Question: I am new to Swing but kind of struggling to achieve what i am trying to do. I would like to build a screen that looks like this:

I am not sure which layout is best for this kind of screen. I tried using BorderLayout but it never comes out right. I got the buttons at the bottom right but the components in the middle prove to be quite challenging. I know how to add the components on to the panel but the area i am struggling is how to align them. Sometimes if i add a text field on a panel with a BORDERLAYOUT, it takes up the full space of the whole panel which i dont want.
I managed to get it to almost work using AbsoluteLayout but i suspect that is not the best option if i want the screen to be fluid.
'''
setBounds(100, 100, 775, 599);
getContentPane().setLayout(new BorderLayout());
contentPanel.setBackground(SystemColor.control);
contentPanel.setForeground(Color.RED);
contentPanel.setBorder(new EtchedBorder(EtchedBorder.LOWERED, null, null));
getContentPane().add(contentPanel, BorderLayout.CENTER);
contentPanel.setLayout(new BorderLayout(0, 0));
{
JPanel topHeadersPanel = new JPanel();
contentPanel.add(topHeadersPanel, BorderLayout.NORTH);
topHeadersPanel.setLayout(new BorderLayout(0, 0));
{
JLabel lblSetSourceRecord = new JLabel("Source customer record:");
lblSetSourceRecord.setFont(new Font("Tahoma", Font.BOLD, 12));
topHeadersPanel.add(lblSetSourceRecord, BorderLayout.WEST);
}
{
JLabel lblSetDestinationRecord = new JLabel("Destination customer record:");
lblSetDestinationRecord.setFont(new Font("Tahoma", Font.BOLD, 12));
topHeadersPanel.add(lblSetDestinationRecord, BorderLayout.EAST);
}
{
JLabel lblSetDestinationRecord = new JLabel("Source customer:");
lblSetDestinationRecord.setFont(new Font("Tahoma", Font.BOLD, 12));
topHeadersPanel.add(lblSetDestinationRecord, BorderLayout.SOUTH);
}
}
{
JPanel buttonPane = new JPanel();
buttonPane.setBorder(new EtchedBorder(EtchedBorder.LOWERED, null, null));
buttonPane.setLayout(new FlowLayout(FlowLayout.CENTER));
getContentPane().add(buttonPane, BorderLayout.SOUTH);
{
JPanel panel = new JPanel();
buttonPane.add(panel);
}
{
JButton okButton = new JButton("OK");
okButton.setActionCommand("OK");
buttonPane.add(okButton);
getRootPane().setDefaultButton(okButton);
}
{
JButton cancelButton = new JButton("Cancel");
cancelButton.setActionCommand("Cancel");
buttonPane.add(cancelButton);
}
'''
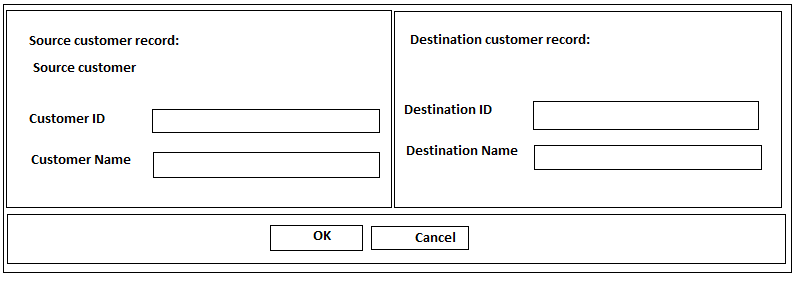
Answer: Try making the upper part within a 'GridLayout' with 1 row and 2 columns, add that in a 'BorderLayout' as CENTER and the Buttons as 'BorderLayout.BOTTOM'. Within the upper part, use two panels, one for left, one for right.
And here is some code to show this (I couldn't really copy/paste your example):
'''
public class MW extends JFrame {
public static void main(String[] args) {
java.awt.EventQueue.invokeLater(new Runnable() {
public void run() {
createAndShowUI();
}
});
}
private static void createAndShowUI() {
MW x = new MW();
JPanel mainPanel = new JPanel();
mainPanel.setLayout(new GridLayout(1, 2));
JPanel leftPanel = new JPanel();
JLabel srcLabel = new JLabel("Source record:");
leftPanel.add(srcLabel);
JPanel rightPanel = new JPanel();
JLabel dstLabel = new JLabel("Destination record:");
rightPanel.add(dstLabel);
mainPanel.add(leftPanel);
mainPanel.add(rightPanel);
JPanel buttonPanel = new JPanel();
buttonPanel.setLayout(new FlowLayout(FlowLayout.CENTER));
JButton okButton = new JButton("OK");
buttonPanel.add(okButton);
JButton cancelButton = new JButton("Cancel");
buttonPanel.add(cancelButton);
x.setSize(400, 400);
x.setDefaultCloseOperation(JFrame.EXIT_ON_CLOSE);
x.add(mainPanel, BorderLayout.CENTER);
x.add(buttonPanel, BorderLayout.PAGE_END);
x.setLocationRelativeTo(null);
x.setVisible(true);
}
}
'''